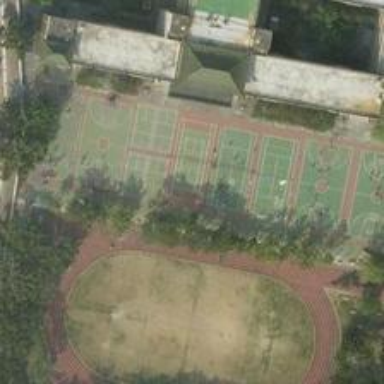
Basketball courts and soccer fields are crowded together, while the football field occupies the largest area .